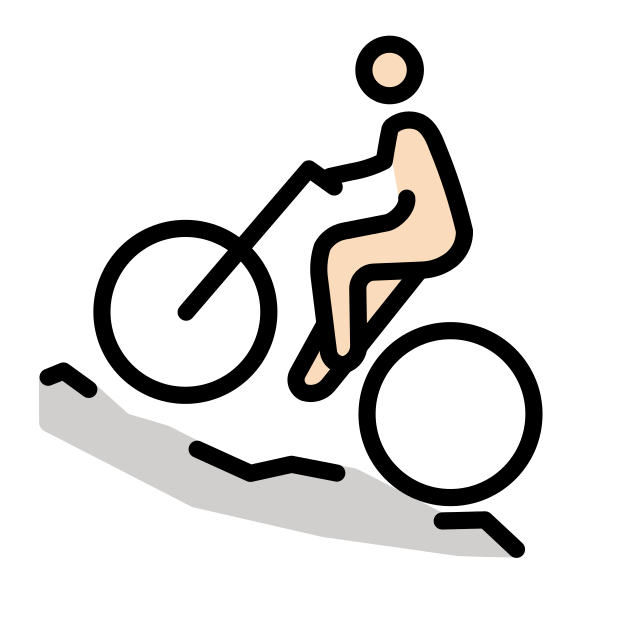
man mountain biking: light skin tone